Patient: sex M, age 57
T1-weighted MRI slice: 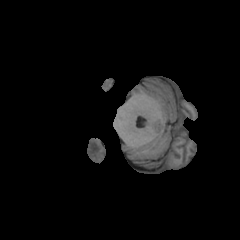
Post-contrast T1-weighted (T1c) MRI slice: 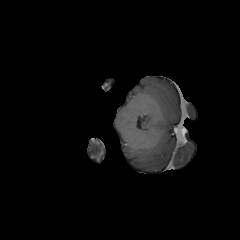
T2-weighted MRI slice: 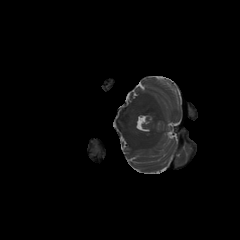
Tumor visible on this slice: no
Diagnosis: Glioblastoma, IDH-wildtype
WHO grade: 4